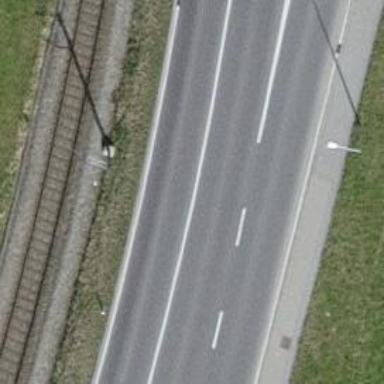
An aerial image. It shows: There is primary highway with cycle track on the left side.